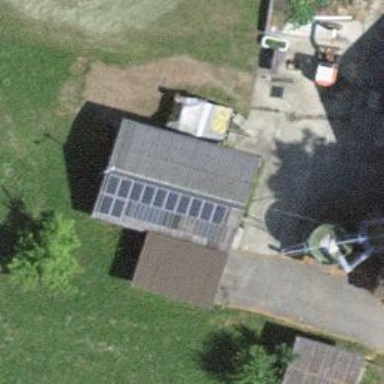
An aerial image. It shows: Solar power generator utilizing photovoltaic technology with solar photovoltaic panels.